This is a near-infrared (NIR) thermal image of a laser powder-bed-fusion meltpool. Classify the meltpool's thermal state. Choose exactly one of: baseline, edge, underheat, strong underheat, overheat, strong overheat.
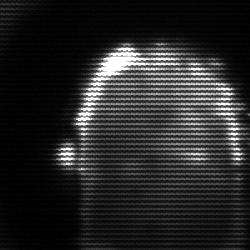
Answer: strong underheat